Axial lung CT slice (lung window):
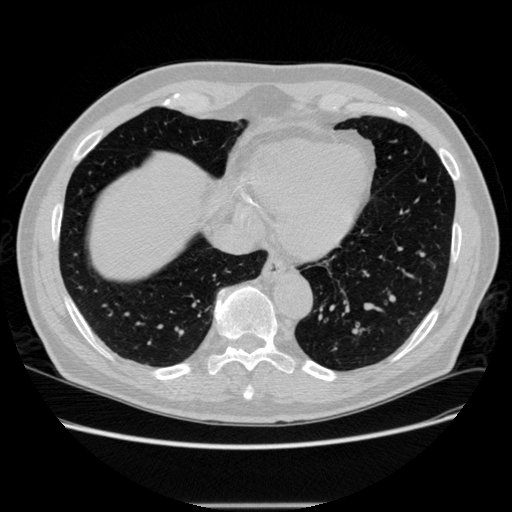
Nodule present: no